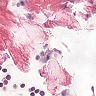
Metastatic tissue present: no